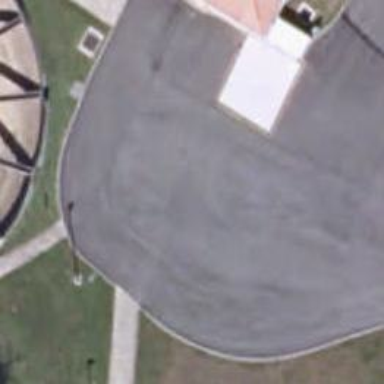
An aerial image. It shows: Mini roundabout on the road.